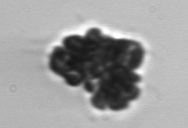
Label: Corymbellus